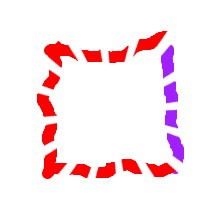
Shape: square